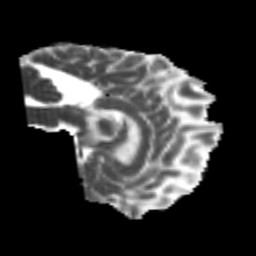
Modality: MD
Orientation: sagittal
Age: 22
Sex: male
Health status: healthy
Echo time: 0.074 s